Question: Is there a way to modify the app name to not be all caps?
Push Notifications:

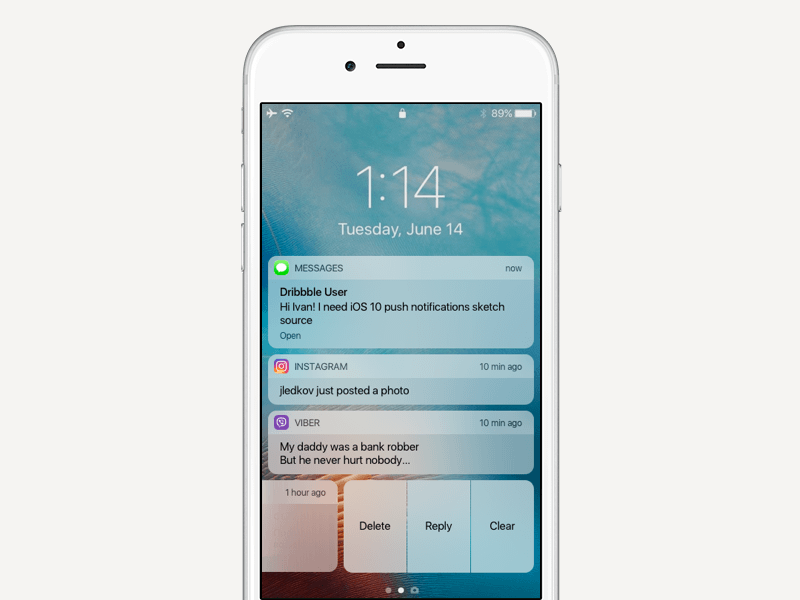
Answer: No. It will always be your bundle display name in all caps.